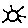
Label: sun